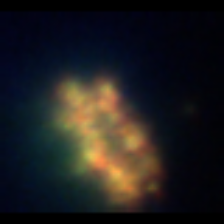
Taxon: Unknown_detritus
Group: Unknown